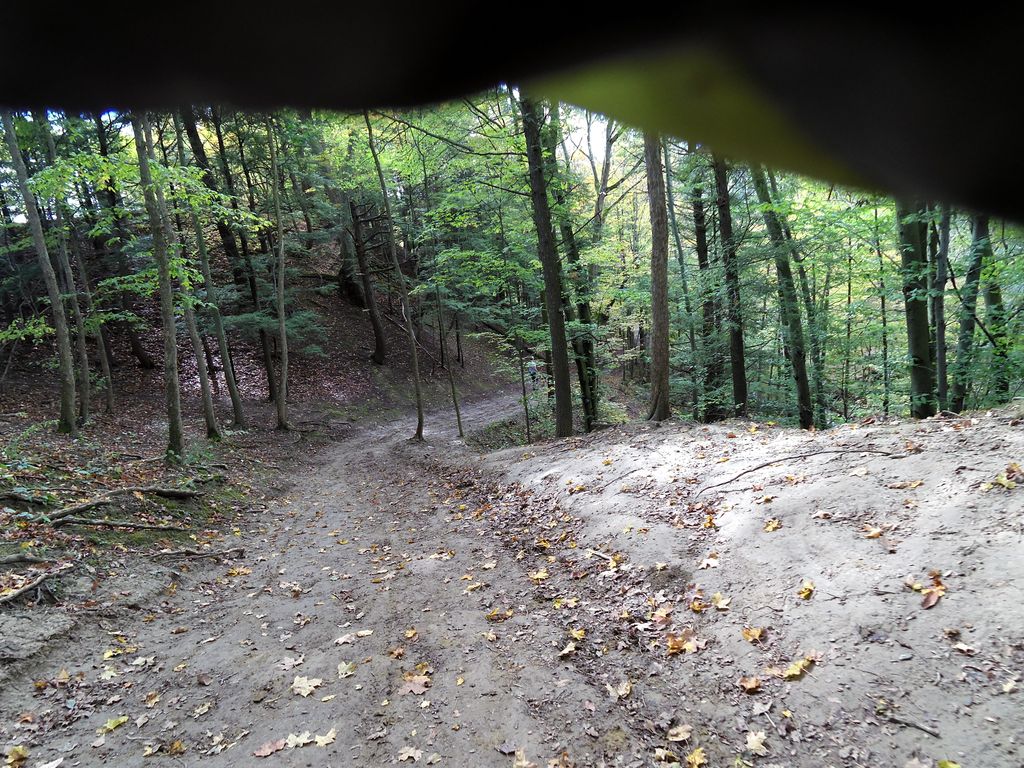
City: hamilton